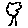
Label: tree